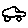
Label: car